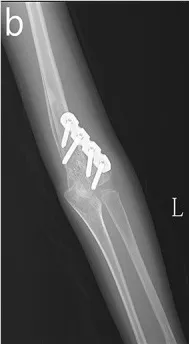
Correction of cubitus varus. (b) AP view of the left elbow at 3-month follow-up.
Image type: radiology (x_ray)